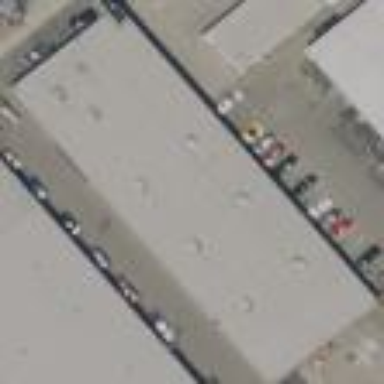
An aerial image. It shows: Commercial building.